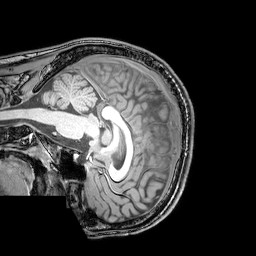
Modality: T1w
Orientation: sagittal
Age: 22
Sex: male
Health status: healthy
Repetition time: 0.081 s
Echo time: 0.037 s